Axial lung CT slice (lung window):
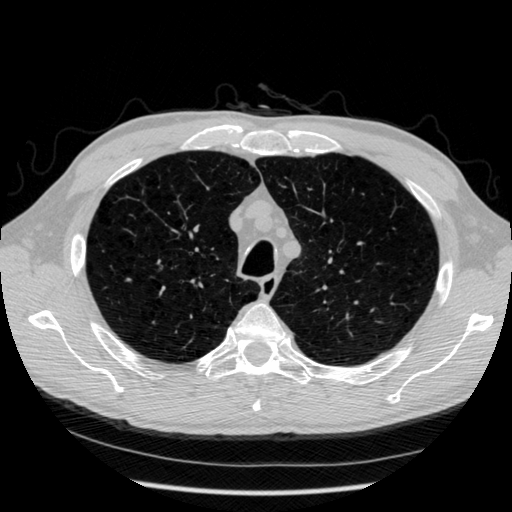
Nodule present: no